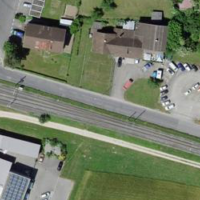
EUNIS habitat code: 55
Species observed at this site:
Medicago sativa